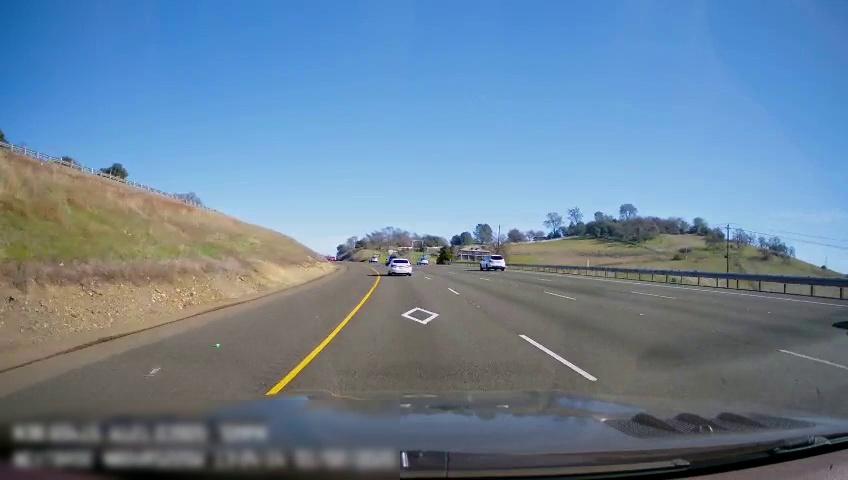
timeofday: Day
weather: Sunny
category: Drivable Space
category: Vehicles | Car
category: Vehicles | SUV
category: Vehicles | SUV
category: Vehicles | Car
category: Lanes | Current Lane
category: Lanes | Current Lane
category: Lanes | Alternate Lane
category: Lanes | Alternate Lane
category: Lanes | Alternate Lane